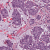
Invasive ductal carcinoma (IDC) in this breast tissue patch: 1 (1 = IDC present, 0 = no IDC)